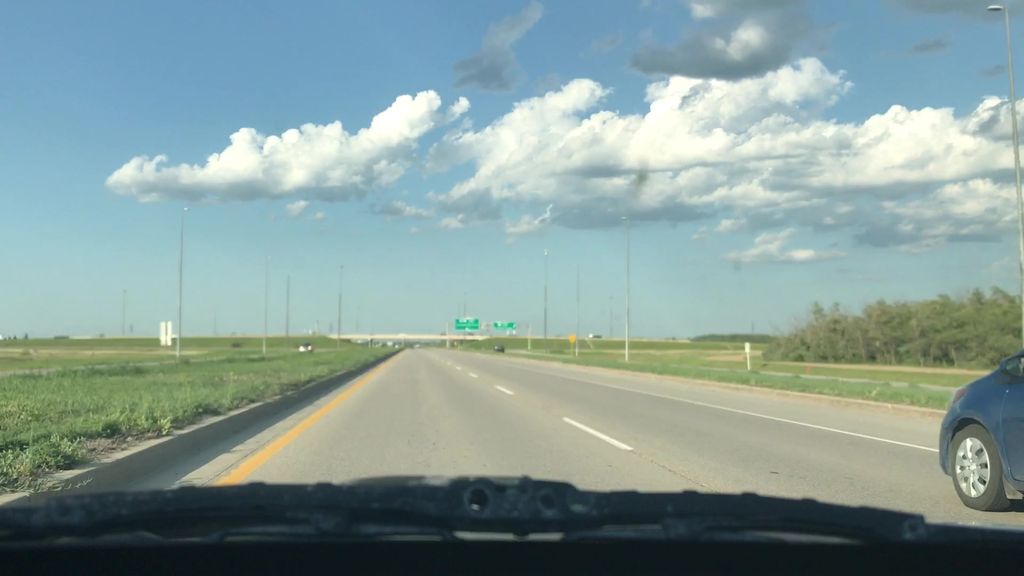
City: winnipeg